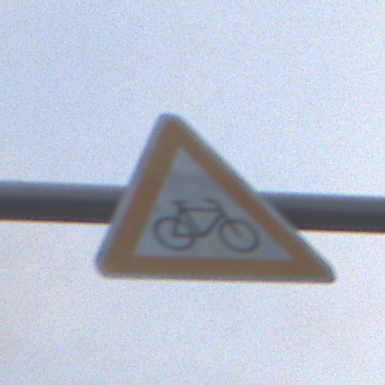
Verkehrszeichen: RadverkehrLinks
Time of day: SunriseSunset
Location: Outdoor (Nature)
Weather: PartlyCloudy
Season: NotSpecified
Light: Natural